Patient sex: M
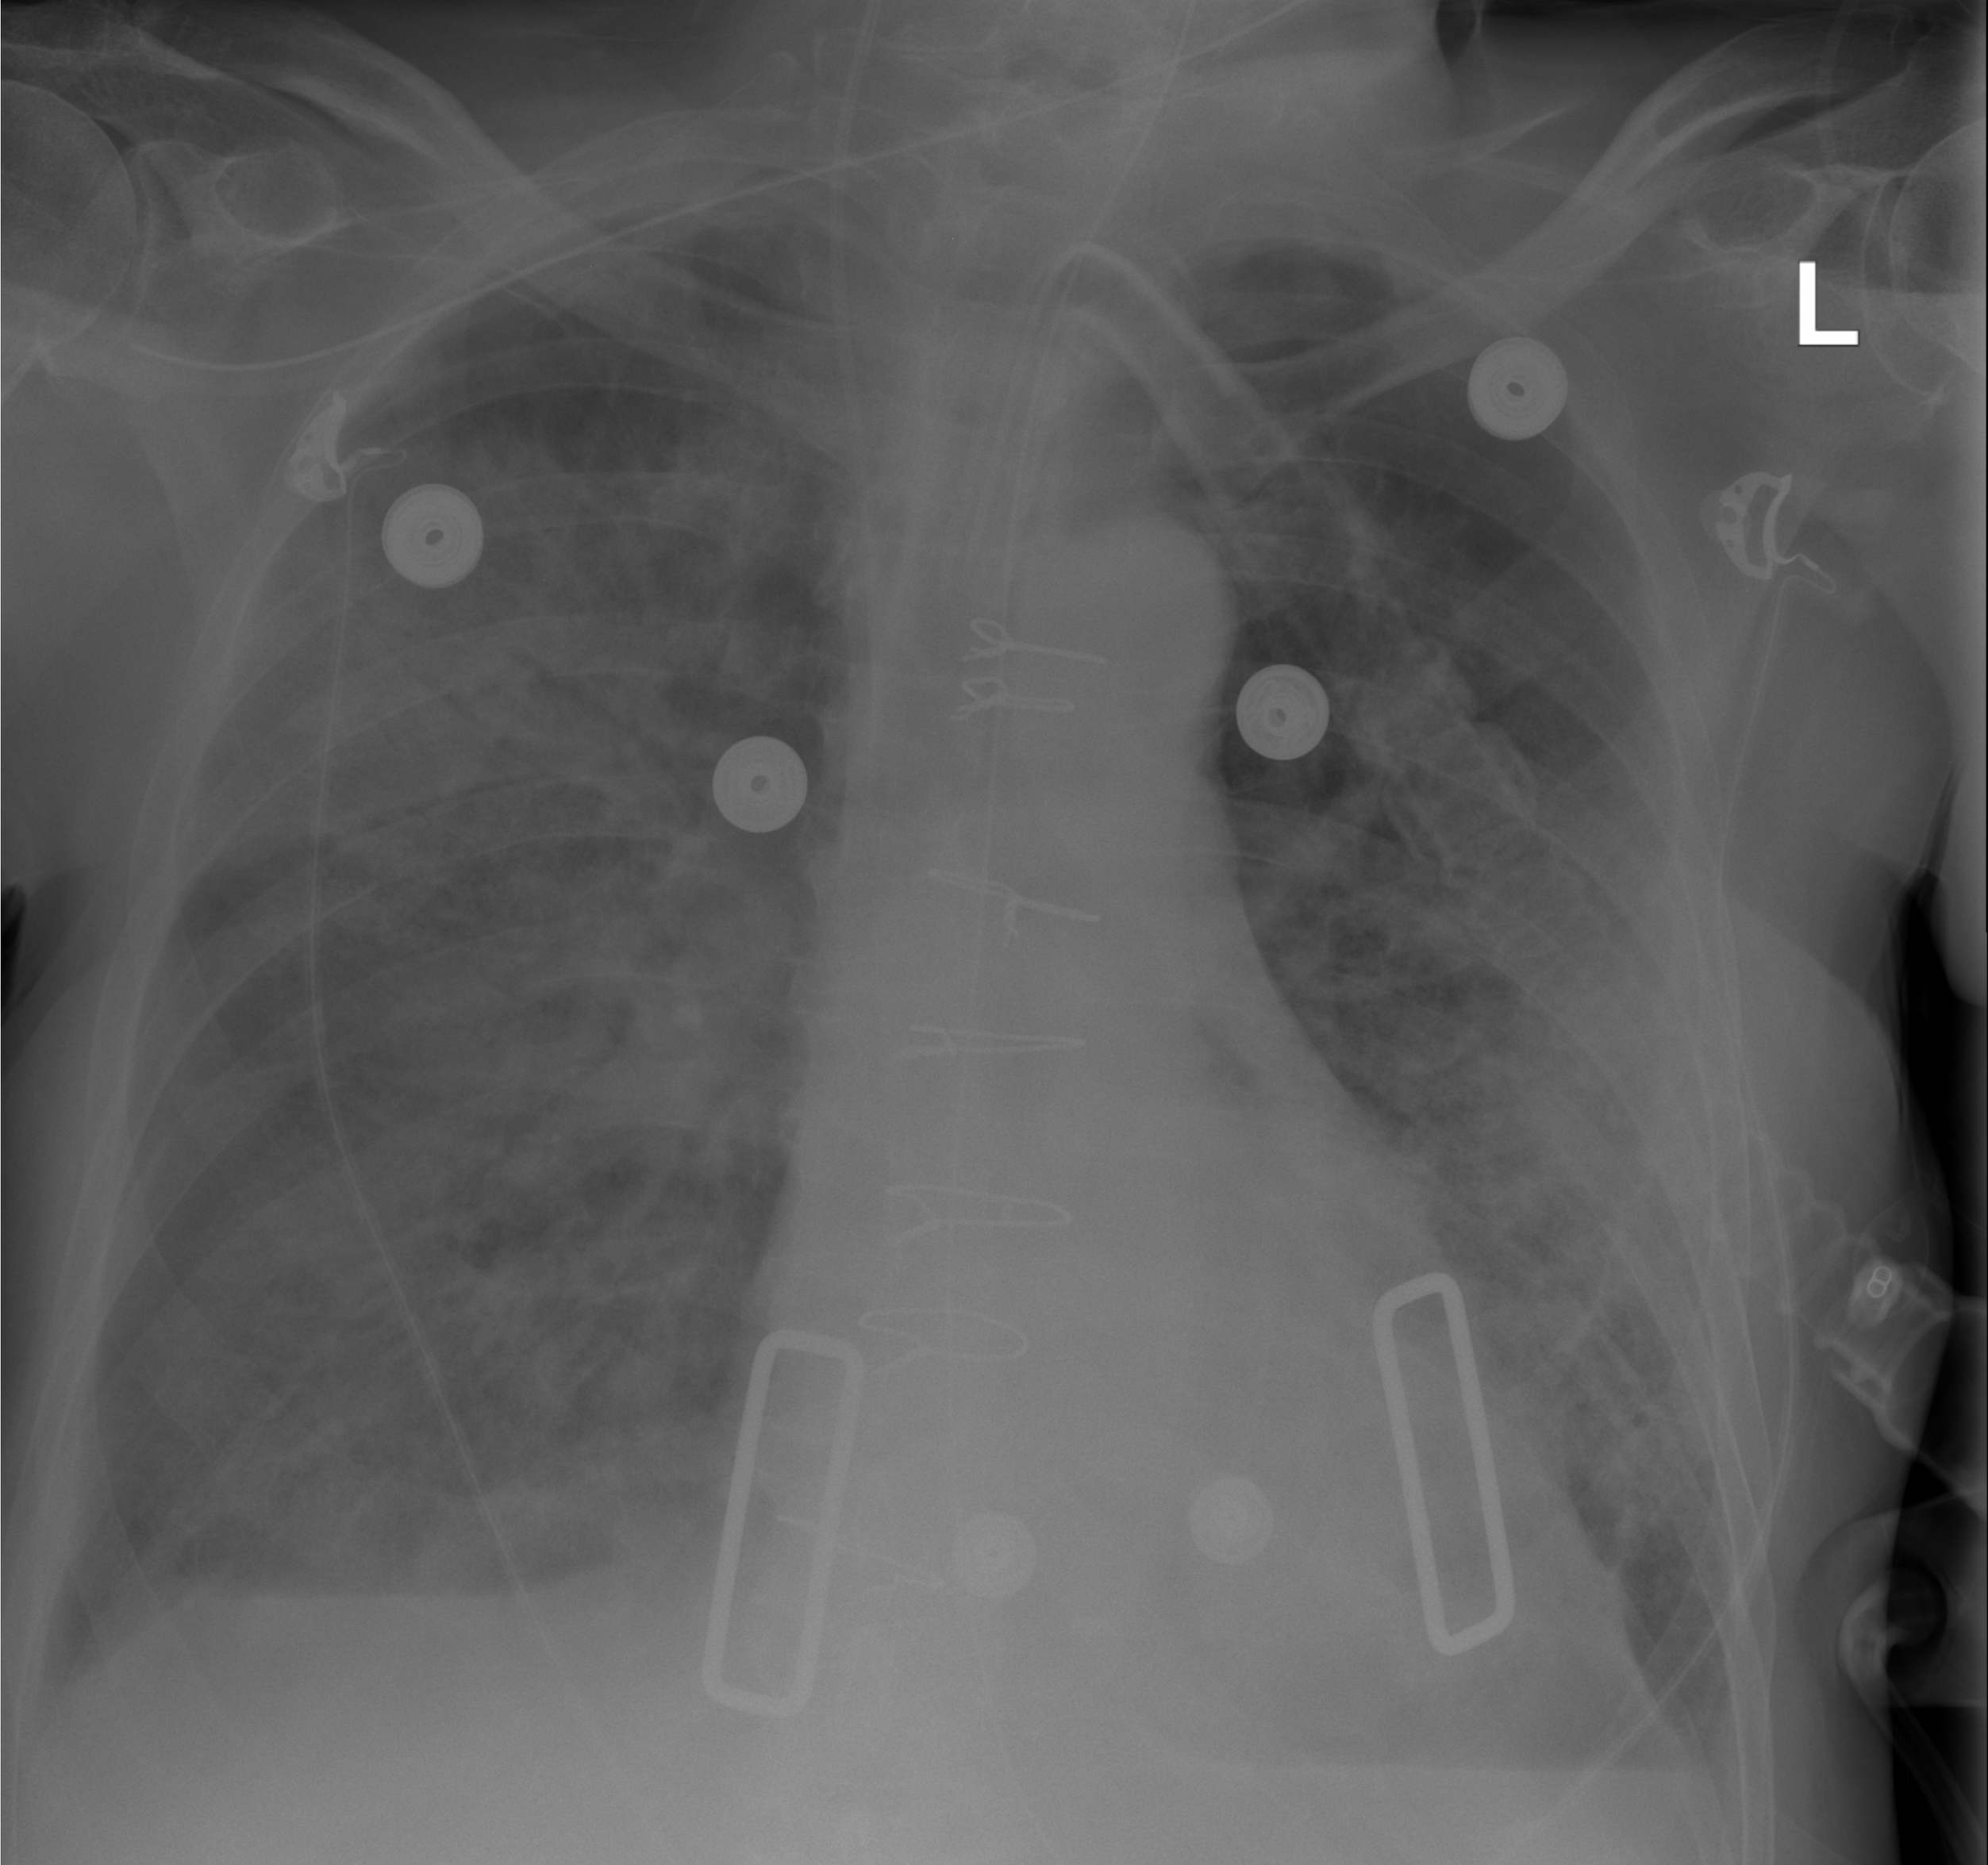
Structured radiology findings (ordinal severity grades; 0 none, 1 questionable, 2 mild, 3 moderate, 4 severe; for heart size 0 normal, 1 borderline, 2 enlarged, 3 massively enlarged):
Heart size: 0
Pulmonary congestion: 3
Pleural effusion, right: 2
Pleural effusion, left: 2
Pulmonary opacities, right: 4
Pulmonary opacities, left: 4
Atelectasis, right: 3
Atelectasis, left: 2